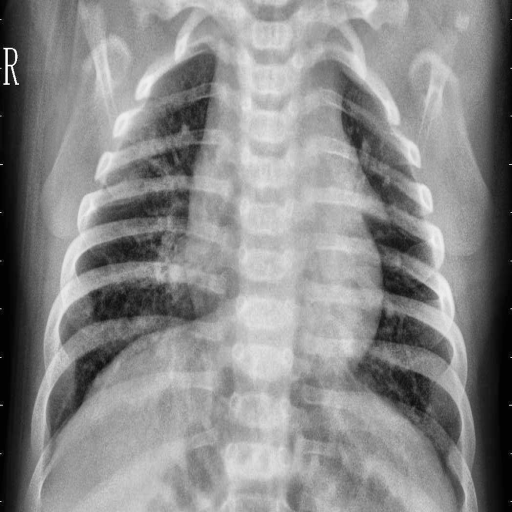
Finding: PNEUMONIA